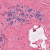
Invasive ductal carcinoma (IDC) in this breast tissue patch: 0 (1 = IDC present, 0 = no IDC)